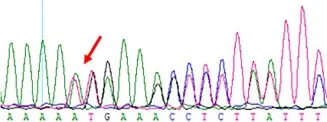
Results of Sanger sequencing of BLM of the proband. The red arrows indicate the c.1544delA (p. Asn515Metfs*16) (A) and c.692T>G (p.
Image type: electrography (ekg)